Question: Is there any way to put selected options to other container?
Like on attached picture:

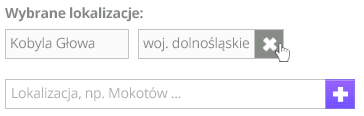
Answer: Check this <URL>:
'''
$(document).on('change', '#source', function() {
$option = $(this).find('option:selected');
if ($option.val()) {
$option.detach();
$option.appendTo('#target');
//select2 adjustments
$('#source').select2('val', '0');
$('#target').select2();
}
});
'''